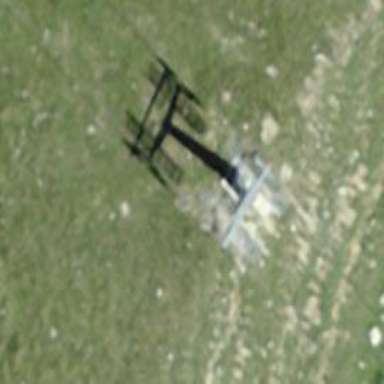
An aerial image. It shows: Pylon used for aerialway.